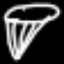
Label: diamond